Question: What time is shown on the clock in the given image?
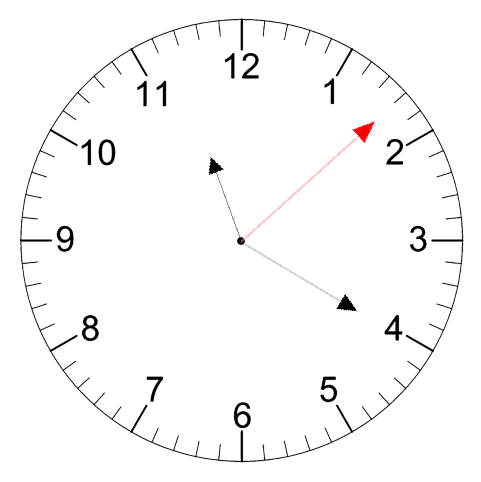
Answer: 11:20:08